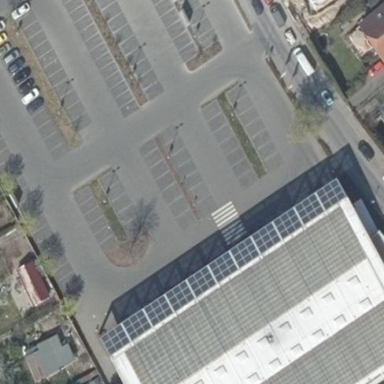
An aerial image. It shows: Retail area.